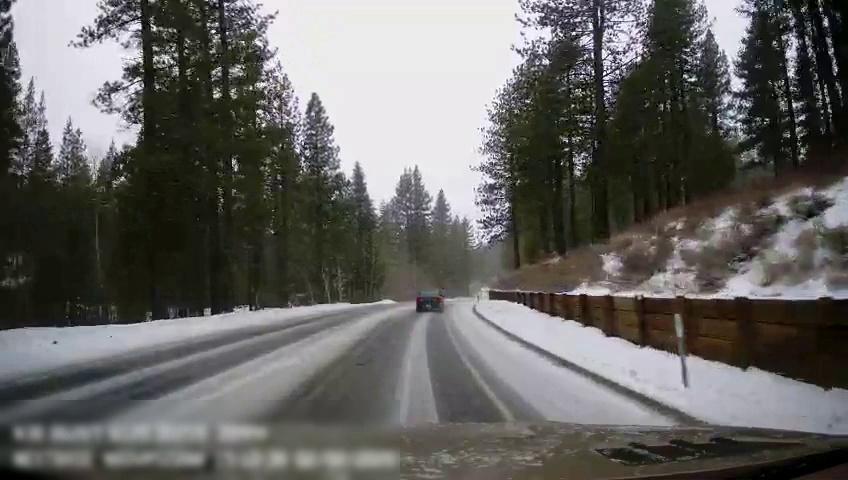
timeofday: Day
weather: Snowy
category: Drivable Space
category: Vehicles | Car